RGB frame:
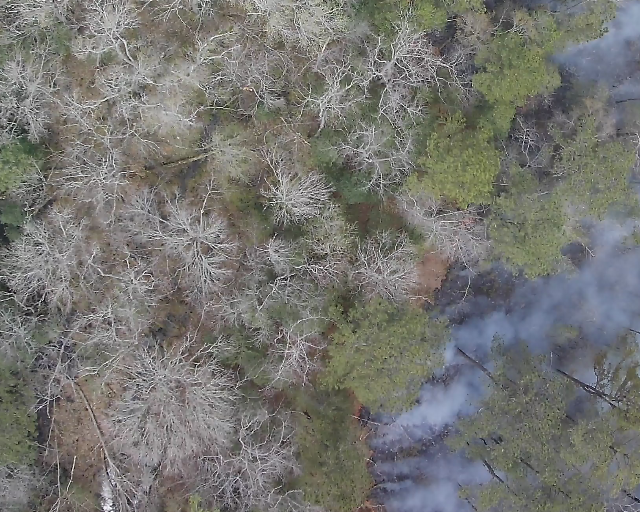
Thermal frame:
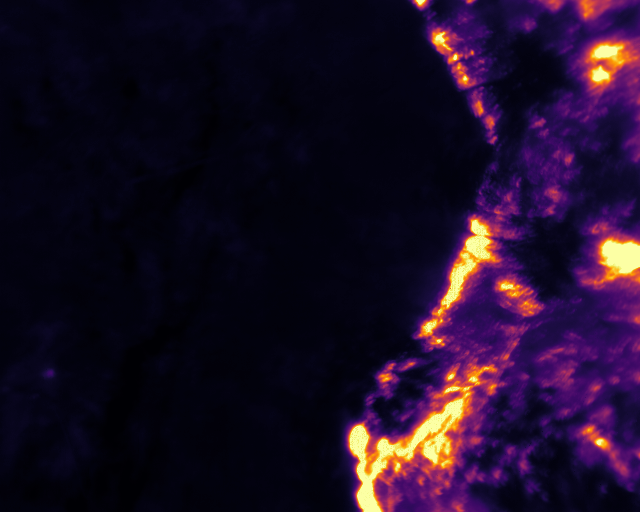
Captured: 2026-02-26 03:07:48
Pixels at or above 80 °C: 27014 (fraction of frame: 0.08244)